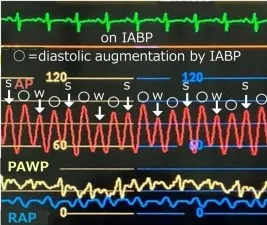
Haemodynamic parameters before and after ivabradine. On the transfer day, the heart rate was 135/min, and arterial pressure waves of the left ventricular ejection showed pulsus alternans (A, white arrows; s, strong beat; W, weak beat). The subsequent diastolic augmentation waves by IABP also showed pulsus alternans (A, white circles).
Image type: electrography (ekg)